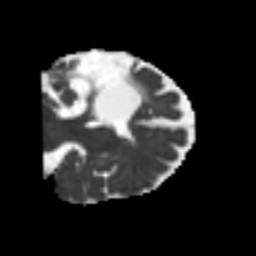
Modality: MD
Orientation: coronal
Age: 45
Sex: male
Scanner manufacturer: siemens
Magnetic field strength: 3 T
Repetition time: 4.999 s
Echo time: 0.07946 s